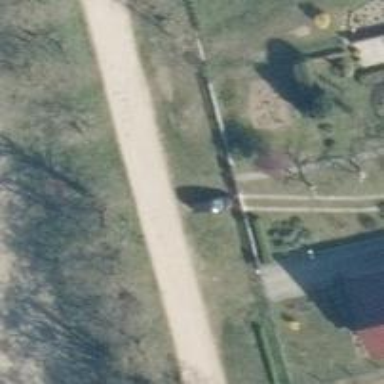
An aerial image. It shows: Driveway.